Field crop: maize
Growth stage: 1
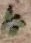
Species: chenopodium